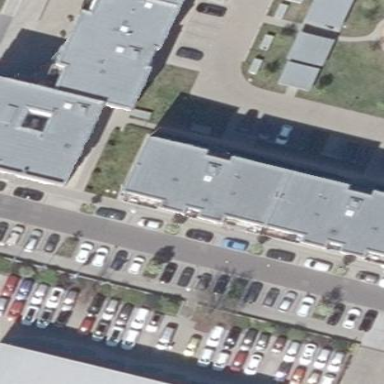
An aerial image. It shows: Apartment building with flat roof.